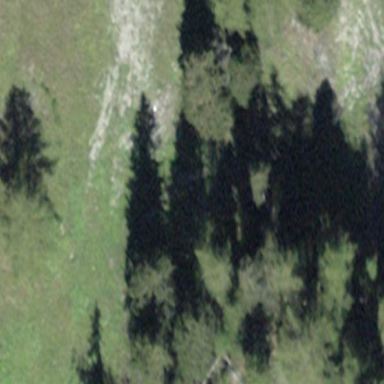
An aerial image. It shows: Forest area.